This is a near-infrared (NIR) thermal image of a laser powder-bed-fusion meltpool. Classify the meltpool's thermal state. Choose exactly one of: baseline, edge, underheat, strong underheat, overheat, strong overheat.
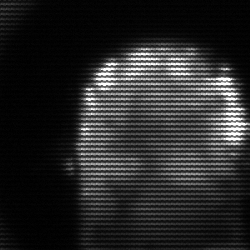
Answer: baseline